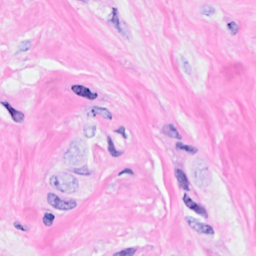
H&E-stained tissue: Breast